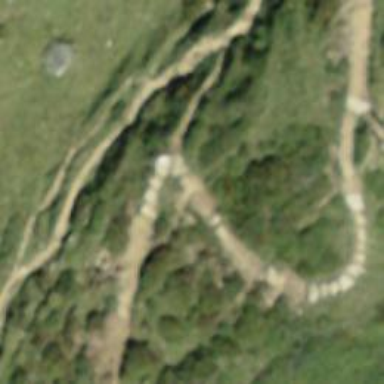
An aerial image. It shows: Rocky path.